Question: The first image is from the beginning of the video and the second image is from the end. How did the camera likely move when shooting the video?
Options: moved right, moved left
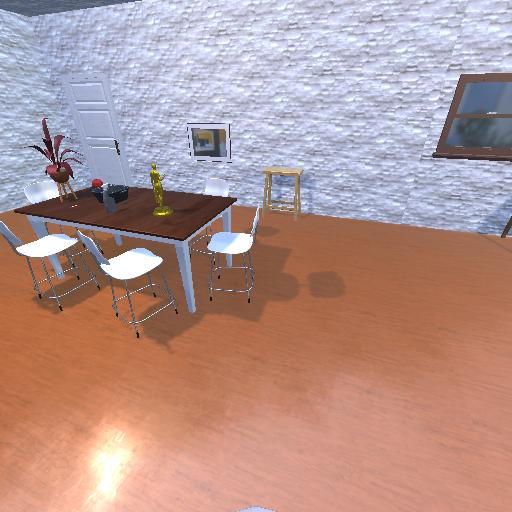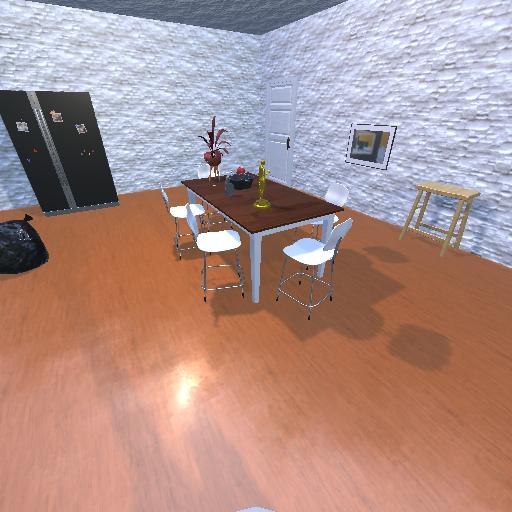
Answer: moved right